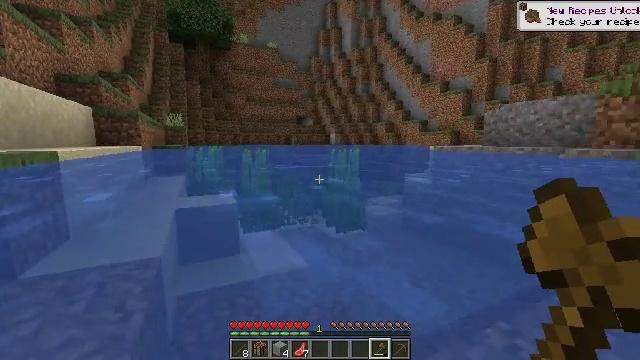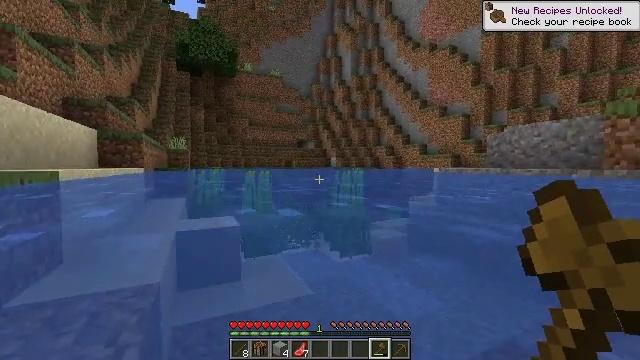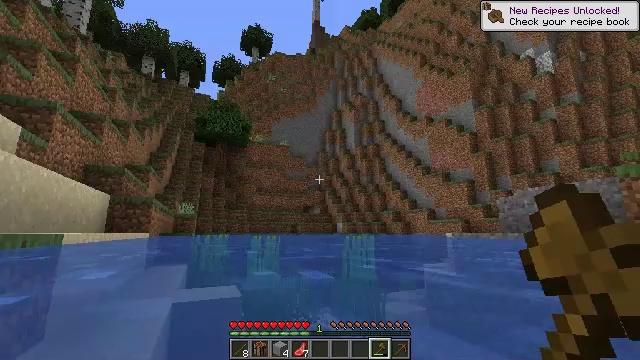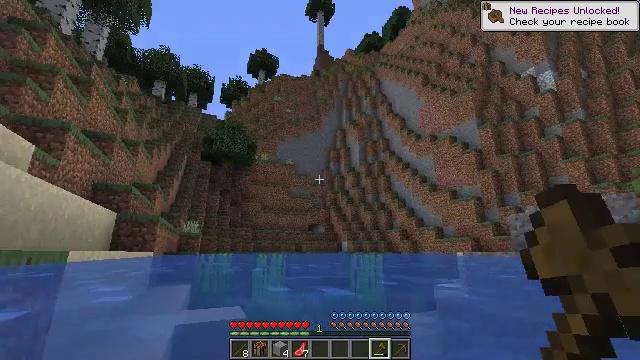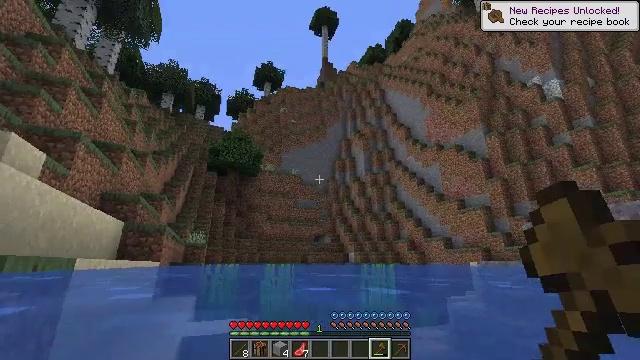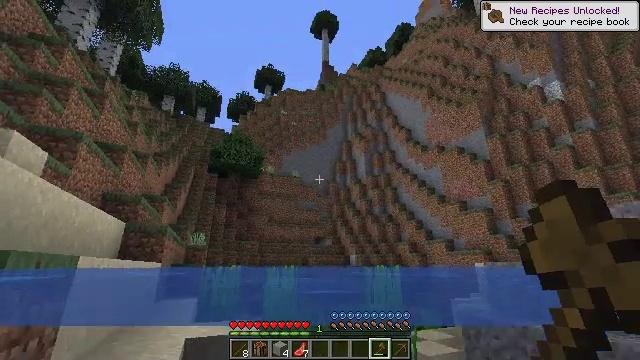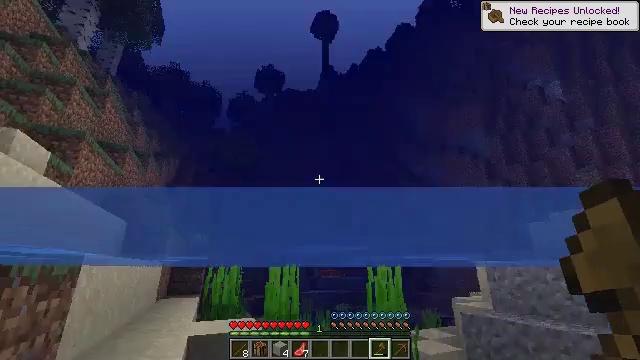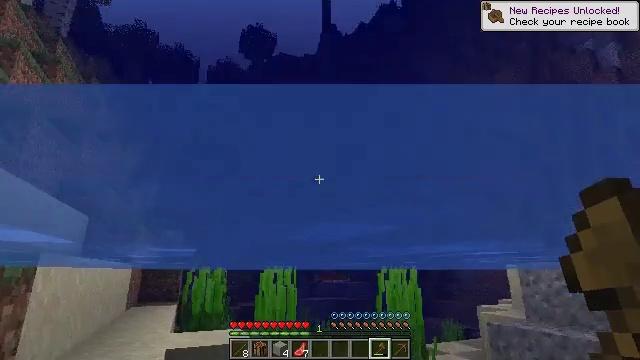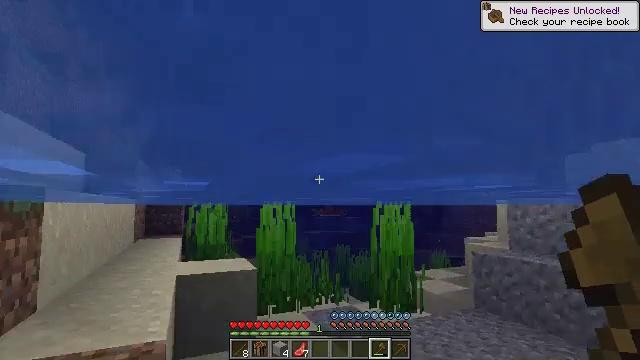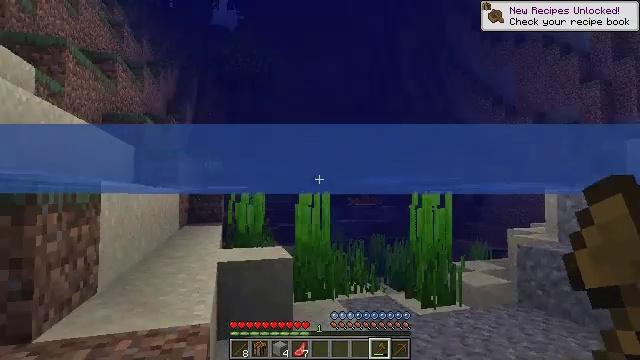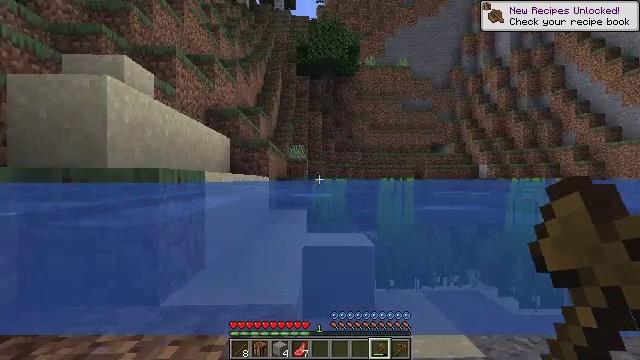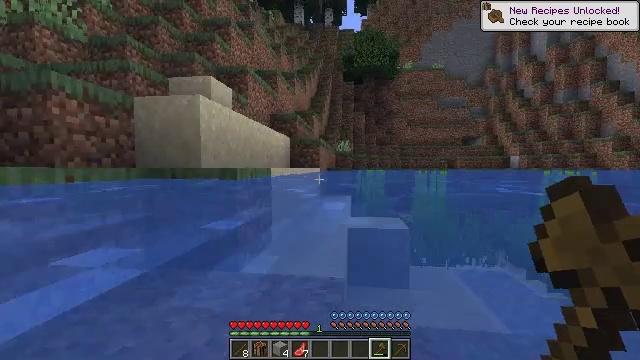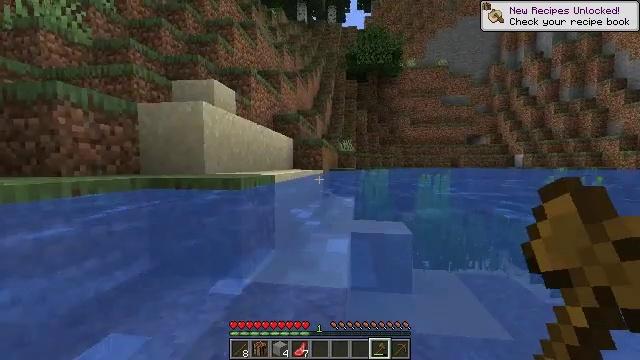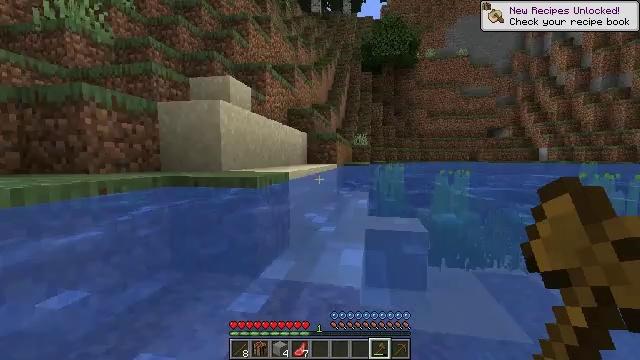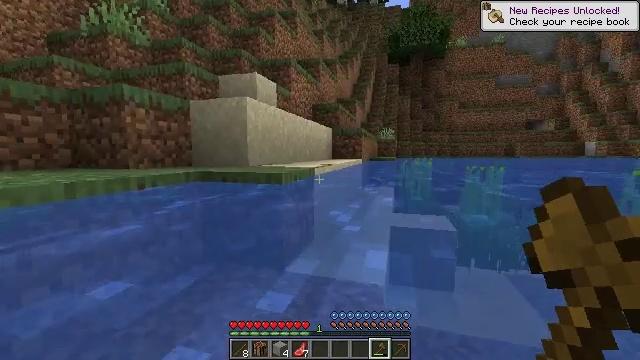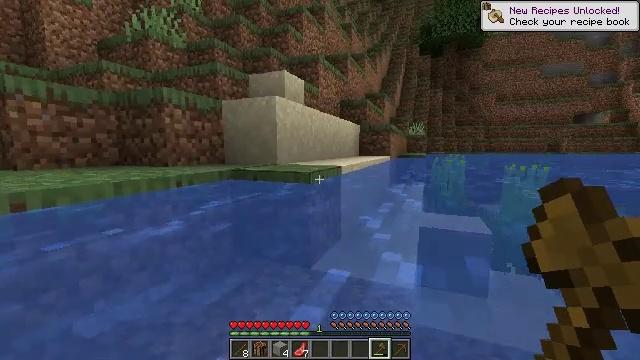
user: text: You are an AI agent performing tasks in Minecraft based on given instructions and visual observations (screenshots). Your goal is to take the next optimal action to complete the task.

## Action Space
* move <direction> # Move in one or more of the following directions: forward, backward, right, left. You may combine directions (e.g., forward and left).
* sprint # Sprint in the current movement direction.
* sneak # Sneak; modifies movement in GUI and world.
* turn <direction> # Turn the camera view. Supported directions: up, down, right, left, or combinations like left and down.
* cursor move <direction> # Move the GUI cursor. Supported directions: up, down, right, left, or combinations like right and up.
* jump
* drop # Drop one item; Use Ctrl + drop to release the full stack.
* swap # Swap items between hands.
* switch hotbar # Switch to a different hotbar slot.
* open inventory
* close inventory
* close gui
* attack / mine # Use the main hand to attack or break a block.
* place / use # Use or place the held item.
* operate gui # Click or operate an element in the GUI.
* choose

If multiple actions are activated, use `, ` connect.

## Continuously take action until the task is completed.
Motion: motion action
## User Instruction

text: Harvest grass block to clear the area.
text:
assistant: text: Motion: move forward and move left, turn up
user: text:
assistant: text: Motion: move forward and move left, turn left and up
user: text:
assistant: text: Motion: move forward and move left, turn left and up
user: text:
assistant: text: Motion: move forward and move left, turn left and up
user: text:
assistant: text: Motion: move forward and move left
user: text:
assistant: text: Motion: move forward and move left
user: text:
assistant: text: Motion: move forward, turn down
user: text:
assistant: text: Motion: move forward, turn down, jump
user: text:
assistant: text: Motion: move forward, turn left and down, jump
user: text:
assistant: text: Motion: move forward, turn left and down, jump
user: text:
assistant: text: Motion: move forward, turn left and down, jump
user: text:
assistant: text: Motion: move forward
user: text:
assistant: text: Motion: move forward, turn left and down
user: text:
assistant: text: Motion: move forward, turn left and down
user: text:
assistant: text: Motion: move forward, turn left and down
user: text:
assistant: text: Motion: move forward, turn left
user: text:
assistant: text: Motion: move forward, turn left
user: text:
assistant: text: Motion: move forward, turn left
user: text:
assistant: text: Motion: move forward
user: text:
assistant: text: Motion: move forward
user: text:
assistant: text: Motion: move forward, jump
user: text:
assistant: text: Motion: move forward, jump
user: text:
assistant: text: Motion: move forward, jump
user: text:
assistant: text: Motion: move forward, jump
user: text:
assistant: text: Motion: move forward, jump
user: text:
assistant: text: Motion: move forward, jump
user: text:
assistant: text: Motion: move forward, jump
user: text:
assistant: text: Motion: move forward, jump
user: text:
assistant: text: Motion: move forward, jump
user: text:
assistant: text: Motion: move forward, jump